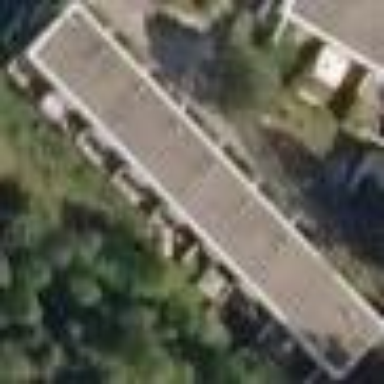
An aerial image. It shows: Terrace building.